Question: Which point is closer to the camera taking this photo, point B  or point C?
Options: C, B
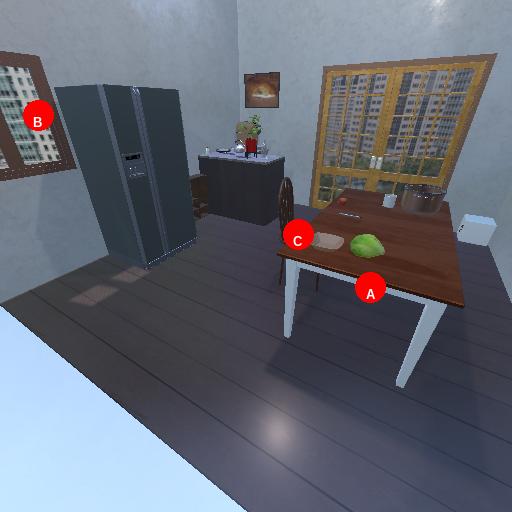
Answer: C